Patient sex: F
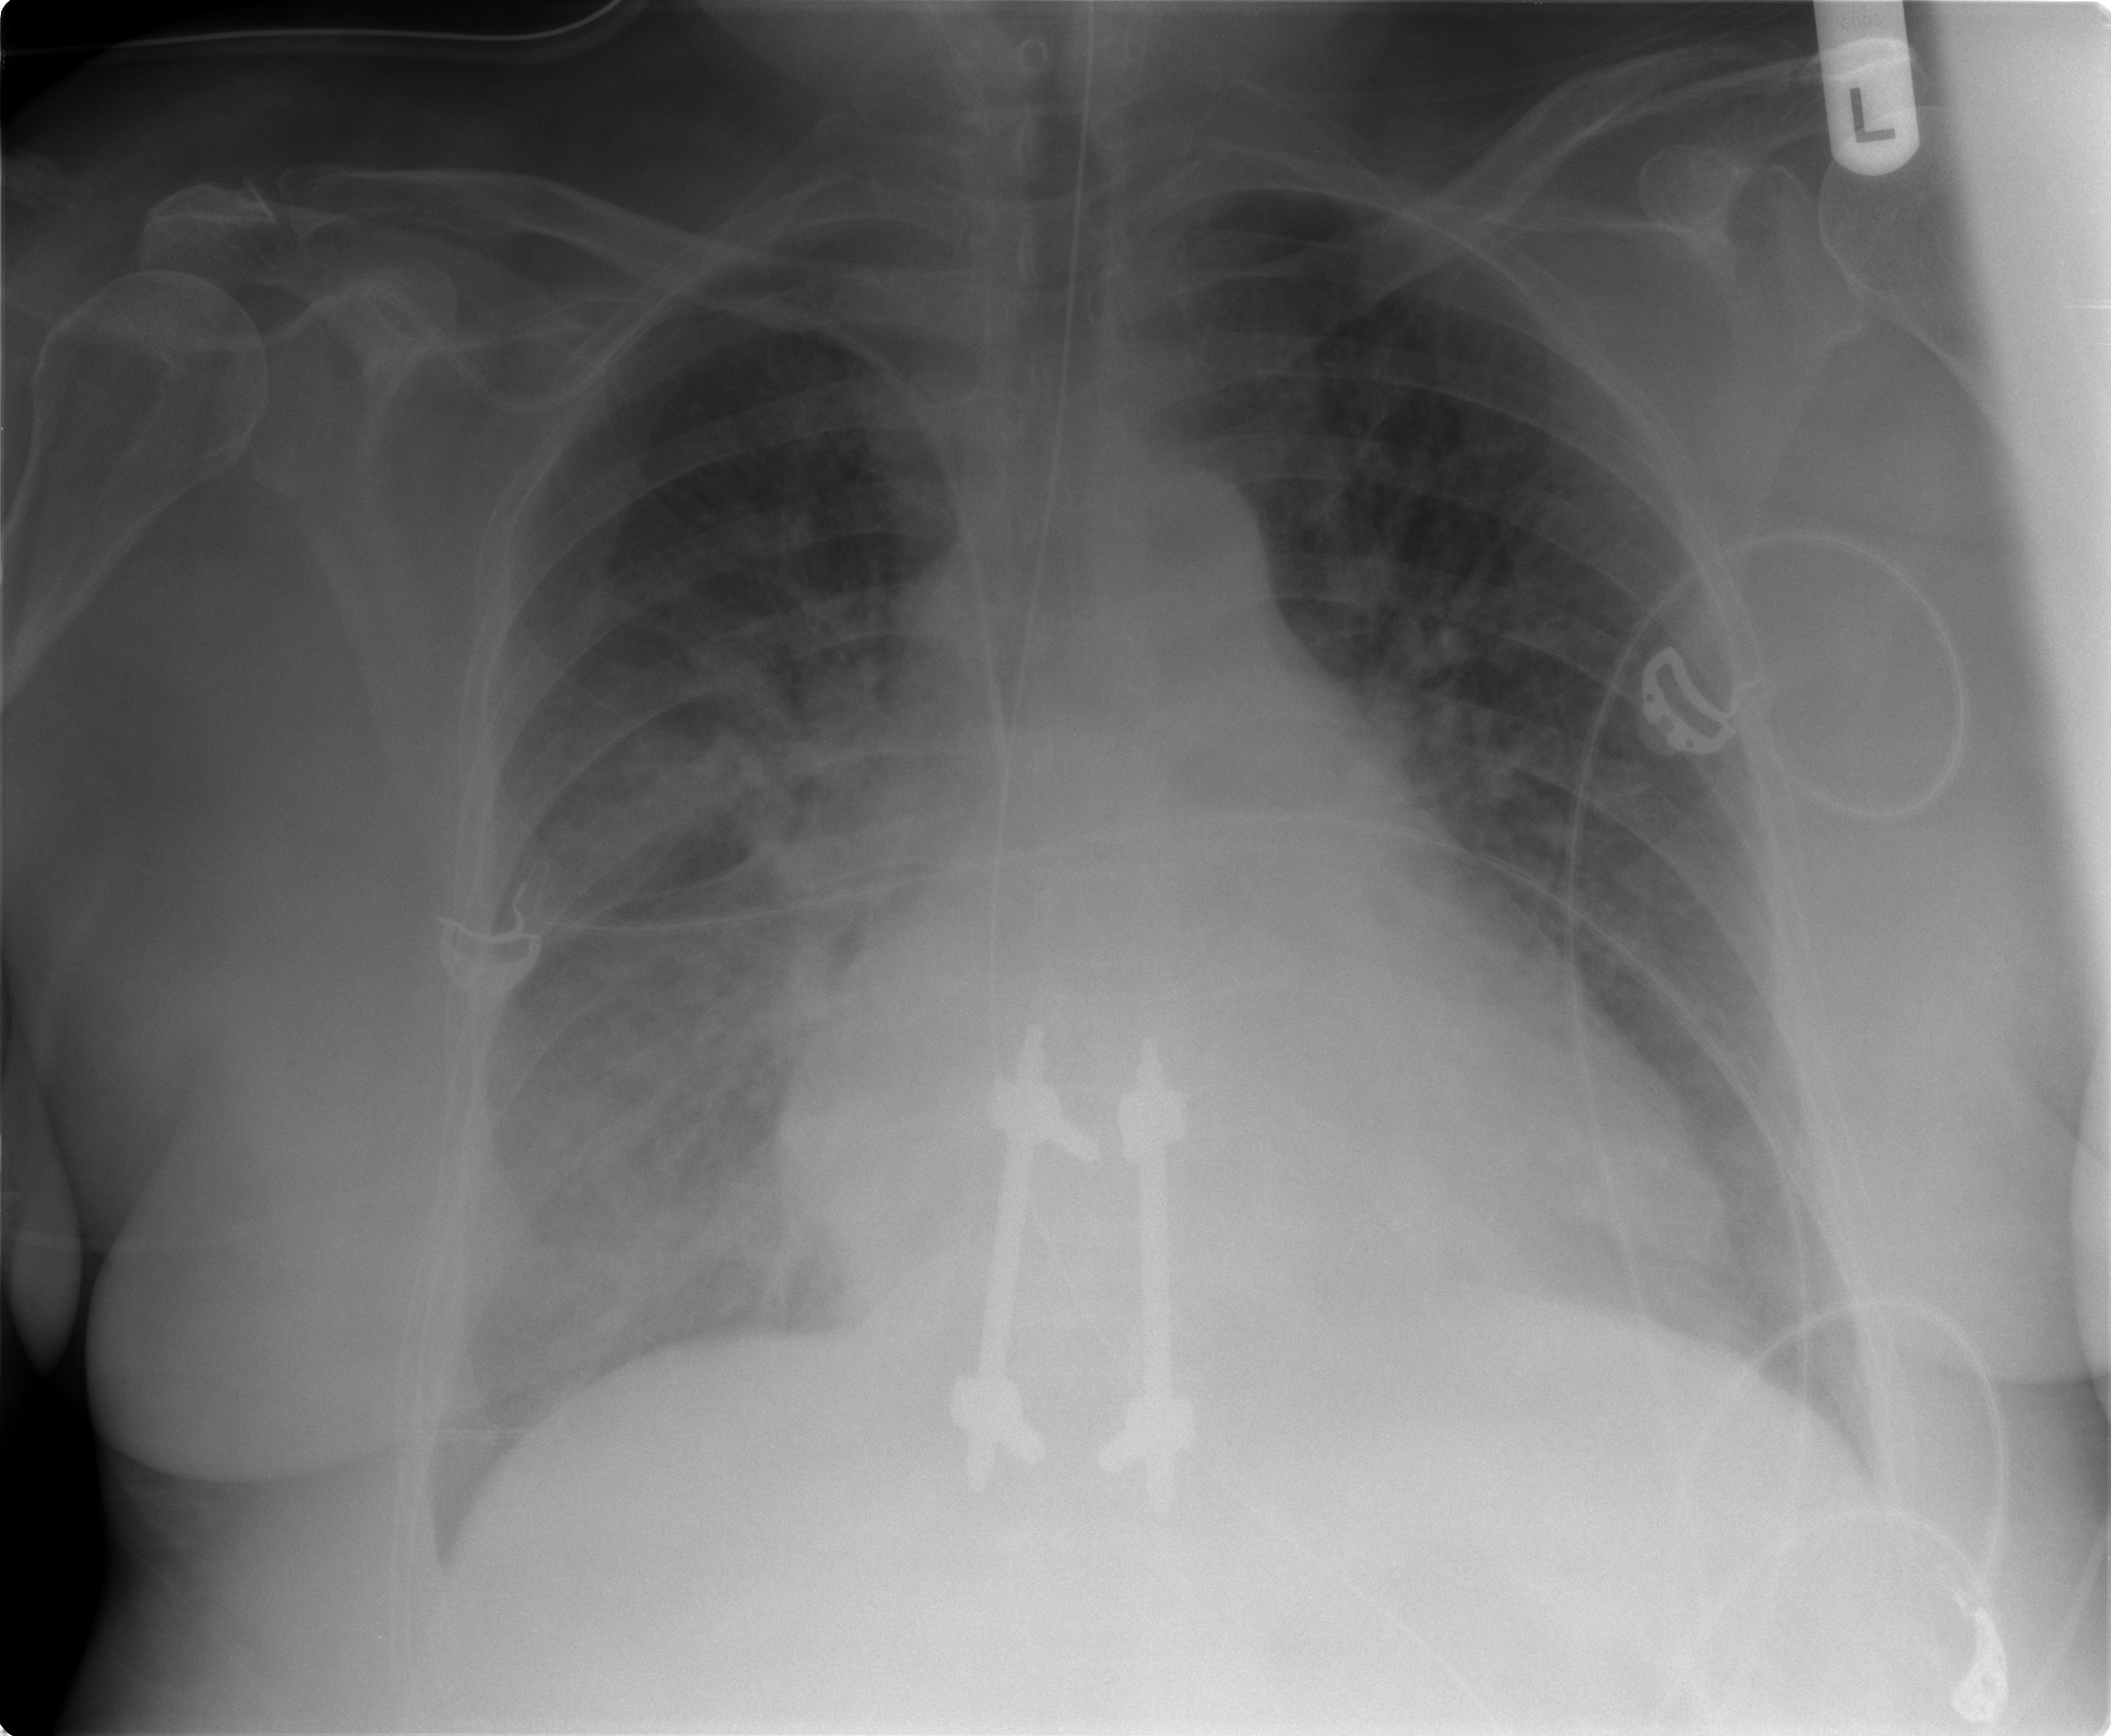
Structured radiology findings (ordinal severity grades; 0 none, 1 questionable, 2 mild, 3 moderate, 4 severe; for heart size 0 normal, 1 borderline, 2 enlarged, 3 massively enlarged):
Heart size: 2
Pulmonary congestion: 2
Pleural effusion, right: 2
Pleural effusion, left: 1
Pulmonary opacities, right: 2
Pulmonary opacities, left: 0
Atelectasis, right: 2
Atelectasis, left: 2